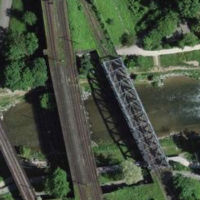
EUNIS habitat code: 57
Species observed at this site:
Pholidoptera griseoaptera
Lonicera tatarica
Motacilla cinerea
Sisymbrium officinale
Troglodytes troglodytes
Erithacus rubecula
Lamium maculatum